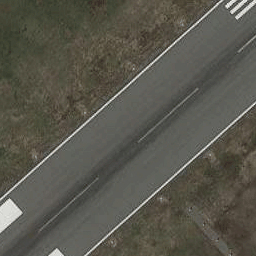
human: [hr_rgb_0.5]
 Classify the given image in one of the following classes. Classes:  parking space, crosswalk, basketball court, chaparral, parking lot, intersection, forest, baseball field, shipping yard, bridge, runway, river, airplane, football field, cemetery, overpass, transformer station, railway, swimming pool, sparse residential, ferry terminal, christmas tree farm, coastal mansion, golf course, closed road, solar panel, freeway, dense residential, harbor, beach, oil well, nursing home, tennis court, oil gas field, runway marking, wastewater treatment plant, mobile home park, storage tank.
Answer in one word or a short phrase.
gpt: runway